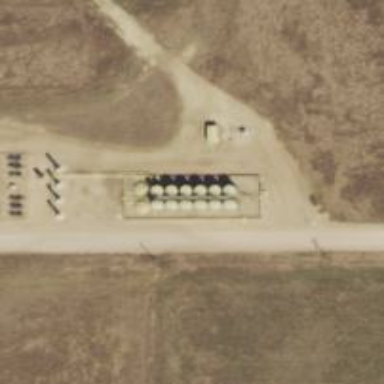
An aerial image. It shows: Storage tank with man-made structure.